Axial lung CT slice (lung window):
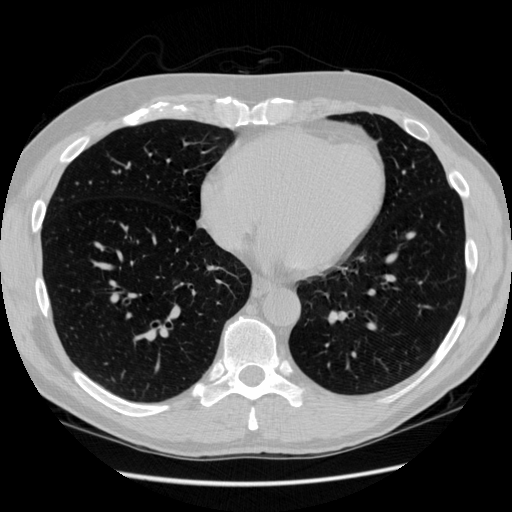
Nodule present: no